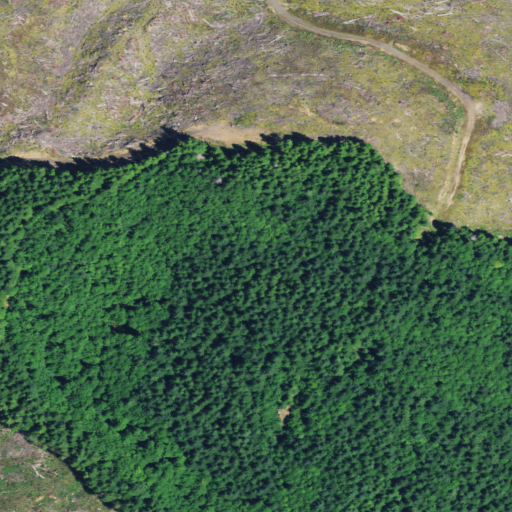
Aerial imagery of slope(s) in Oregon named Upper Drift Creek Slide containing shrub, evergreen forest, mixed forest, and deciduous forest